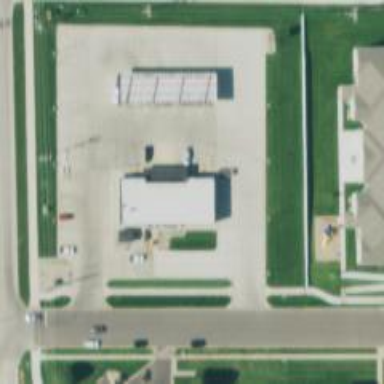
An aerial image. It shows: Convenience shop.